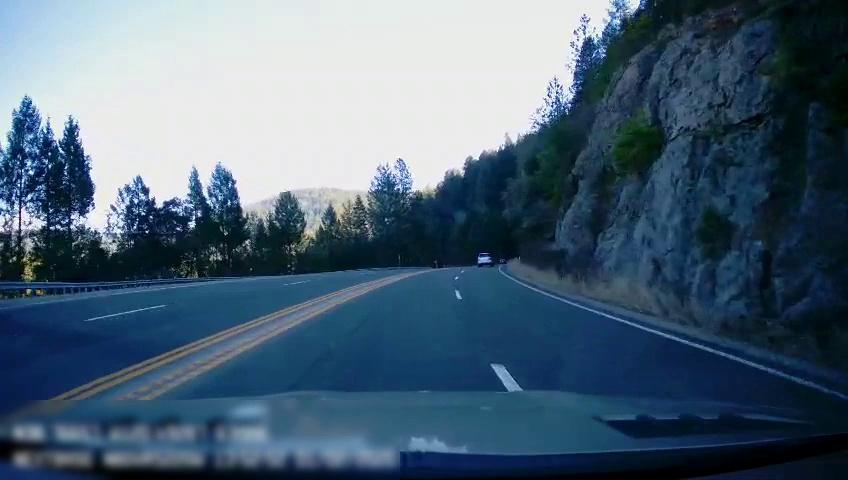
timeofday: Day
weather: Sunny
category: Drivable Space
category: Vehicles | SUV
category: Lanes | Current Lane
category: Lanes | Alternate Lane
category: Lanes | Current Lane
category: Lanes | Alternate Lane
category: Lanes | Opposite Lane
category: Lanes | Opposite Lane
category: Lanes | Opposite Lane
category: Lanes | Opposite Lane